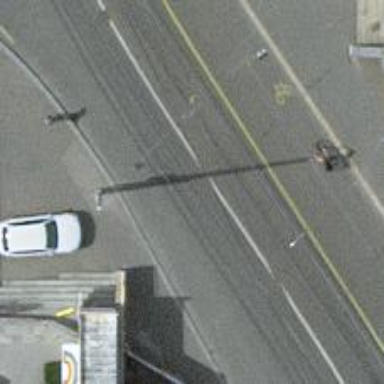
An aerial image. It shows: Tram level crossing on railway.